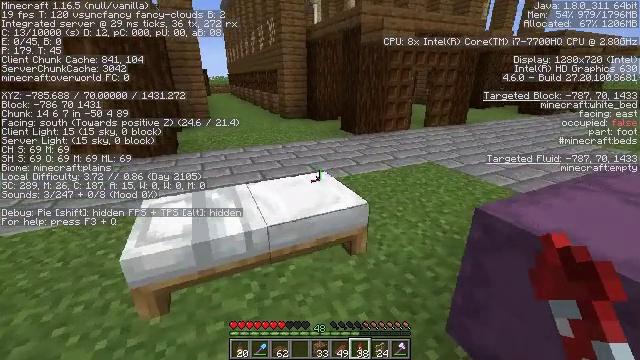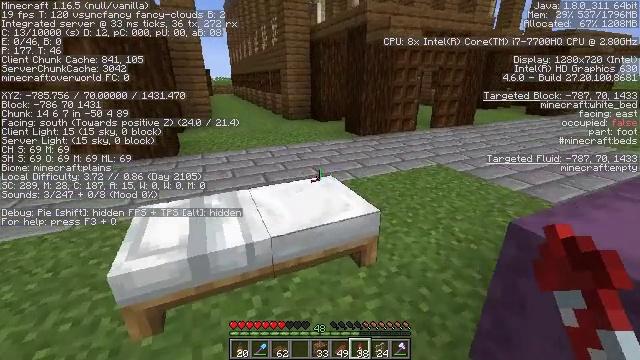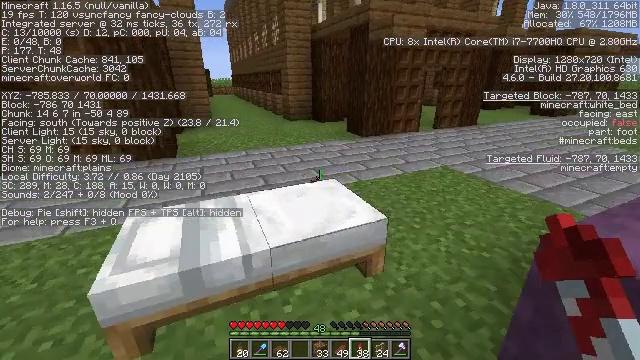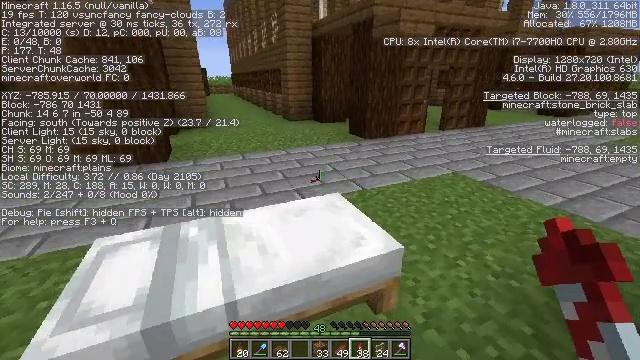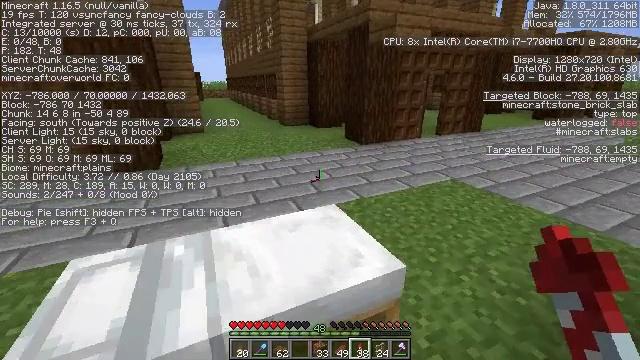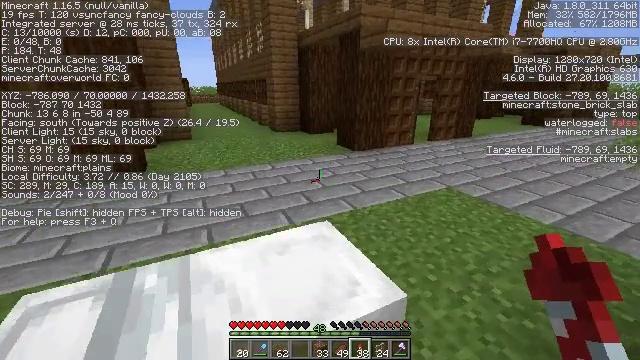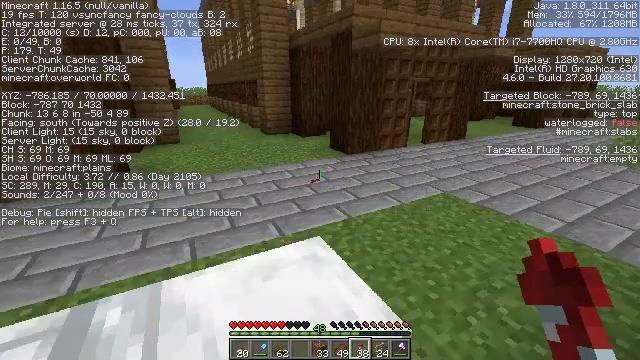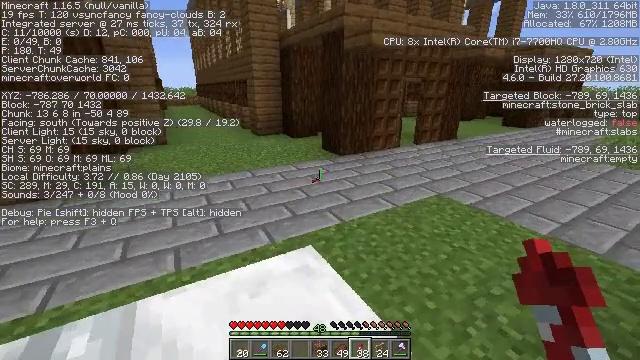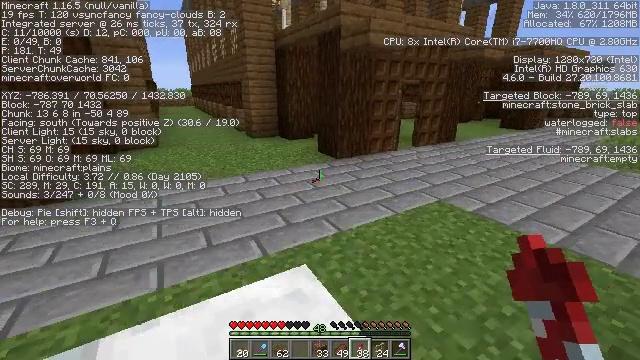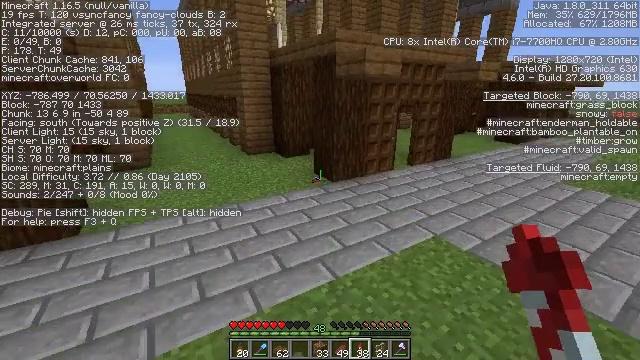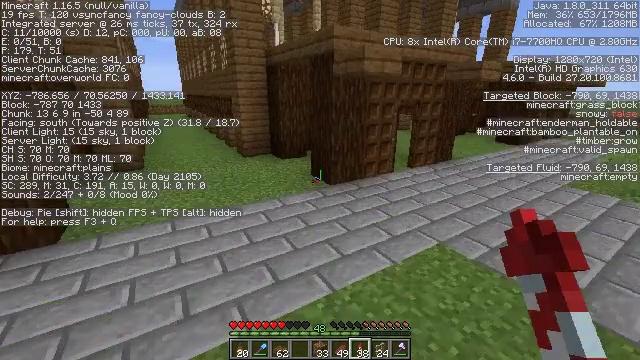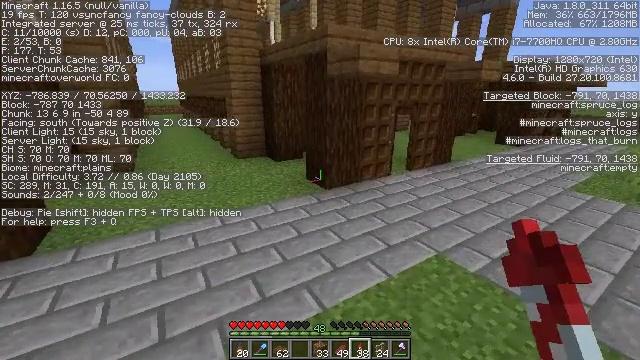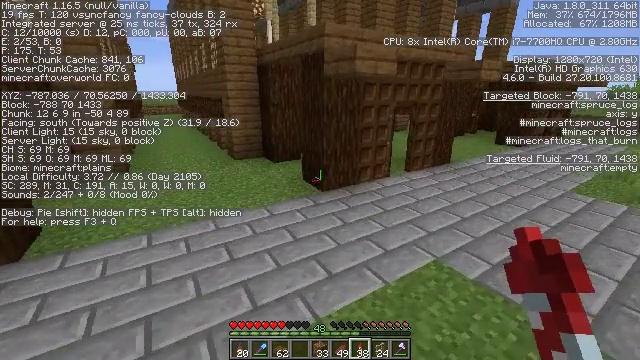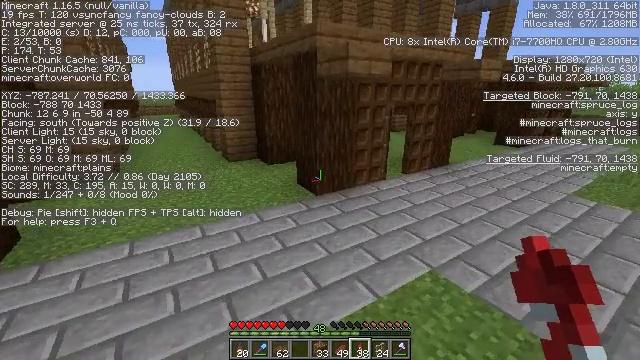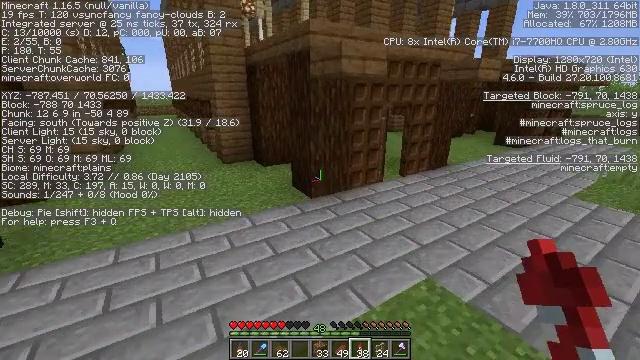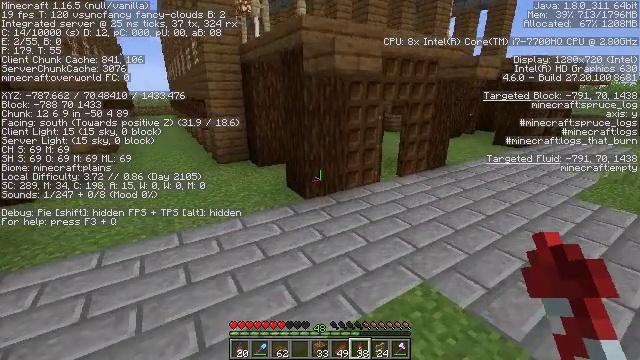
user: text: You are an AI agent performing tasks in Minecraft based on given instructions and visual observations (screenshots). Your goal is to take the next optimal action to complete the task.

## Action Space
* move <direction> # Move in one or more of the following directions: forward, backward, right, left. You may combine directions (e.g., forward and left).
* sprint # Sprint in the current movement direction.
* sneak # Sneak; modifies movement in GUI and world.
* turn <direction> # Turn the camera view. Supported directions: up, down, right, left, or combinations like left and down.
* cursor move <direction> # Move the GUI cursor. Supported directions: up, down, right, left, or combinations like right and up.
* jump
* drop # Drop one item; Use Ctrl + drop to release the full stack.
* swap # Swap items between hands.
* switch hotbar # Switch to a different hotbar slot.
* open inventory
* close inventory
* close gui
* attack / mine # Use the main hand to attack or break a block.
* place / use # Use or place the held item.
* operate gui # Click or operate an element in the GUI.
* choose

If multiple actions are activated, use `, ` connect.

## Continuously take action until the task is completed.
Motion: motion action
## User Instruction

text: Attack the spruce slab to remove it.
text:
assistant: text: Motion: move forward
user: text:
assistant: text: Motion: move forward
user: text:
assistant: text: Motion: move forward
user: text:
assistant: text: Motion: move forward
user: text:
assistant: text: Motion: move forward, turn right and up
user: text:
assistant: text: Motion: move forward, turn right
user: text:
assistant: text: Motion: move forward, turn right
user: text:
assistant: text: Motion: move forward
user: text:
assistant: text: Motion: move forward
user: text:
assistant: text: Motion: move forward and move right
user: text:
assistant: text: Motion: move forward and move right
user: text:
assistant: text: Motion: move forward and move right
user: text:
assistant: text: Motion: move forward and move right
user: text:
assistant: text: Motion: move forward and move right
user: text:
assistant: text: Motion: move forward and move right
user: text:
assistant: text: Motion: move forward and move right
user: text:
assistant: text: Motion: move forward and move right
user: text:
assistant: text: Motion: move forward and move right
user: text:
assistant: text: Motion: move forward and move right
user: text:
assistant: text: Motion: move forward and move right
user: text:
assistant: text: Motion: move forward and move right
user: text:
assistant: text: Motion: no_op
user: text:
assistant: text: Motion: no_op
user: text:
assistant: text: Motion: no_op
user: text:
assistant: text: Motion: no_op
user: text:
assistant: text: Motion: no_op
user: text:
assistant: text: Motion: no_op
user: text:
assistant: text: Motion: no_op
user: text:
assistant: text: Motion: no_op
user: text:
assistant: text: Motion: no_op